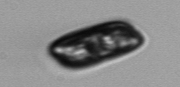
Label: Ephemera